Interaction volume radius: 5 \u00c5
Interaction volume height: 30 \u00c5
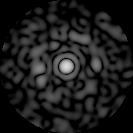
Disorder parameter: 0.8001